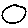
Label: circle